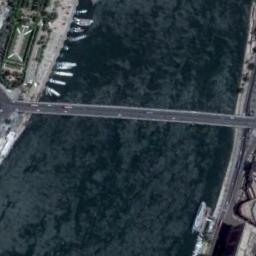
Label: bridge